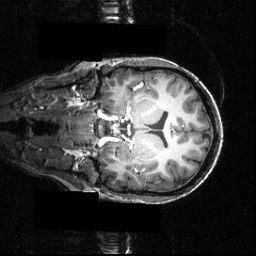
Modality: T1w
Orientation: coronal
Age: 25
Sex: female
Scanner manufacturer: siemens
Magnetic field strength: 3.951 T
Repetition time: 1.5 s
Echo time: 0.00335 s